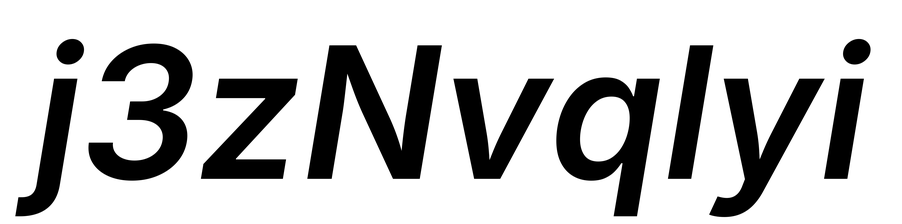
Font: Inter-Italic_SemiBold_Italic